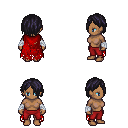
a pixel art fantasy rpg character, female body template, human, dark skin, red tattered cape, red pants, raven bangs hairstyle, white cloth bandages, four views (front, back, left, right), 2x2 character sprite sheet, small pixel art, hard edges, no anti-aliasing